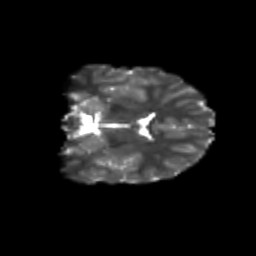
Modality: T2w
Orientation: coronal
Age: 9
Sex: female
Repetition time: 9.4 s
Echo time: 0.089 s